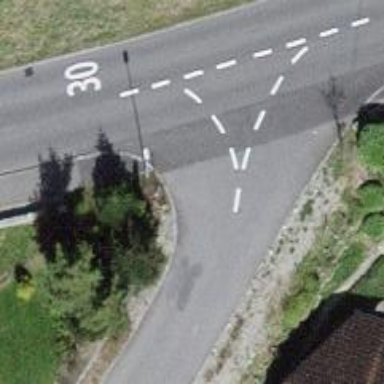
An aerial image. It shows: Kerb barrier.